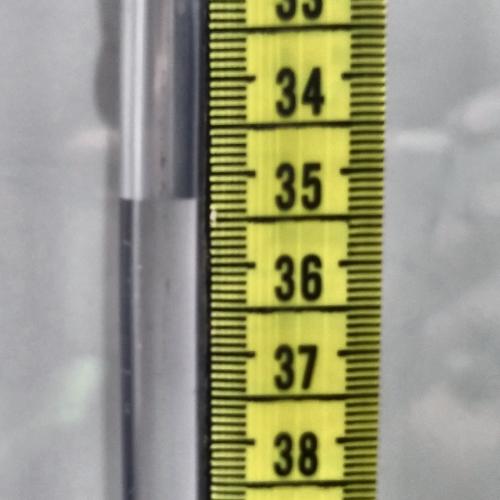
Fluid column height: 35.3 cm